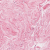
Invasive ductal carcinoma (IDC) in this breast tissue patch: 0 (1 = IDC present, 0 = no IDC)